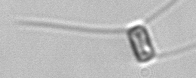
Label: Chaetoceros_tenuissimus